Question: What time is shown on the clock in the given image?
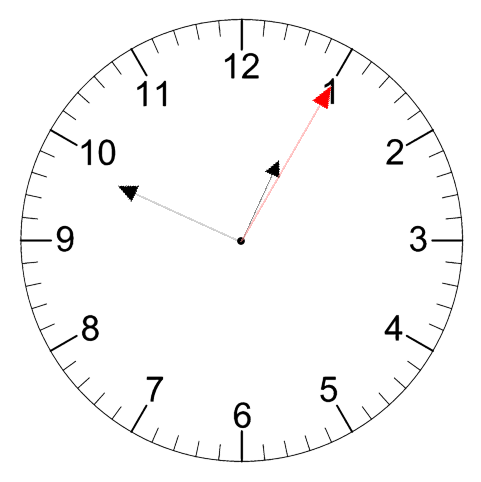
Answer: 12:49:05